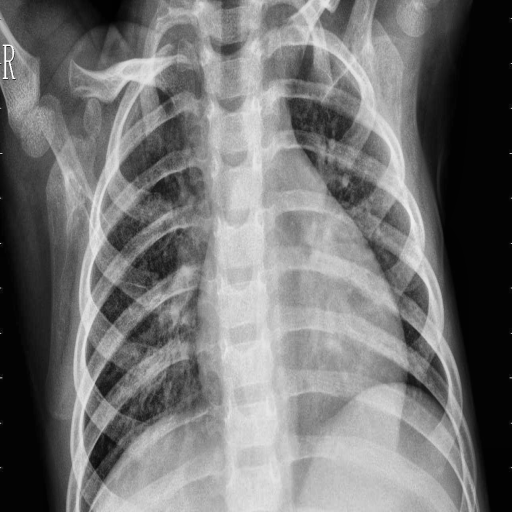
Finding: PNEUMONIA